Question: I'm developing a simple GXT widget - it's a TreePanel with a ToolBar added using setTopComponent.
The problem is that as soon as the tree is large enough so that it can be scrolled, the scroll-bar doesn't scroll the tree only, but scrolls the ToolBar as well.

What should be change so that ToolBar remains on the top of page, and only the tree is scrolled.
'''
public class TreePanelExample extends LayoutContainer {
@Override
protected void onRender(Element parent, int index) {
super.onRender(parent, index);
Folder model = getTreeModel();
TreeStore<ModelData> store = new TreeStore<ModelData>();
store.add(model.getChildren(), true);
final TreePanel<ModelData> tree = new TreePanel<ModelData>(store);
tree.setDisplayProperty("name");
tree.setAutoLoad(true);
ToolBar toolBar = new ToolBar();
toolBar.setBorders(true);
toolBar.add(new Button("Dummy button", new SelectionListener<ButtonEvent>() {
public void componentSelected(ButtonEvent ce) {
Info.display("Dummy button", "I'm so dumb!");
}
}));
ContentPanel panel = new ContentPanel();
panel.setHeaderVisible(false);
panel.setCollapsible(false);
panel.setFrame(false);
panel.setAutoWidth(true);
panel.setAutoHeight(true);
// setting fixed size doesn't make any difference
// panel.setHeight(100);
panel.setTopComponent(toolBar);
panel.add(tree);
add(panel);
}
'''
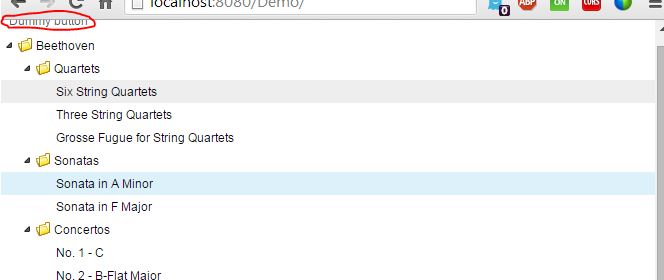
Answer: The problem is that
'''
TreePanelExample extends LayoutContainer
'''
while instead it should extend Viewport.
Additionally I shouldn't have used
'''
panel.setAutoWidth(true);
panel.setAutoHeight(true);
'''
Plus it is necessary to add the main panel using
'''
new BorderLayoutData(LayoutRegion.CENTER);
'''
Here is the complete solution:
'''
public class TreePanelExample extends Viewport {
public TreePanelExample() {
super();
setLayout(new BorderLayout());
Folder model = getTreeModel();
TreeStore<ModelData> store = new TreeStore<ModelData>();
store.add(model.getChildren(), true);
final TreePanel<ModelData> treePanel = new TreePanel<ModelData>(store);
treePanel.setDisplayProperty("name");
treePanel.setAutoLoad(true);
ToolBar toolBar = new ToolBar();
toolBar.setBorders(true);
toolBar.add(new Button("Dummy button", new SelectionListener<ButtonEvent>() {
public void componentSelected(ButtonEvent ce) {
Info.display("Dummy button", "I'm so dumb!");
}
}));
ContentPanel panel = new ContentPanel();
panel.setBodyBorder(false);
panel.setHeaderVisible(false);
panel.setTopComponent(toolBar);
panel.setLayout(new FitLayout());
panel.add(treePanel);
BorderLayoutData centerData = new BorderLayoutData(LayoutRegion.CENTER);
centerData.setMargins(new Margins(5, 5, 5, 5));
centerData.setCollapsible(true);
panel.syncSize();
add(panel, centerData);
}
'''